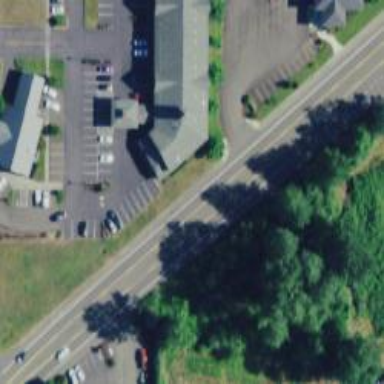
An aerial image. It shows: Secondary road with sidewalk on the left.